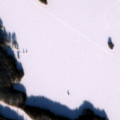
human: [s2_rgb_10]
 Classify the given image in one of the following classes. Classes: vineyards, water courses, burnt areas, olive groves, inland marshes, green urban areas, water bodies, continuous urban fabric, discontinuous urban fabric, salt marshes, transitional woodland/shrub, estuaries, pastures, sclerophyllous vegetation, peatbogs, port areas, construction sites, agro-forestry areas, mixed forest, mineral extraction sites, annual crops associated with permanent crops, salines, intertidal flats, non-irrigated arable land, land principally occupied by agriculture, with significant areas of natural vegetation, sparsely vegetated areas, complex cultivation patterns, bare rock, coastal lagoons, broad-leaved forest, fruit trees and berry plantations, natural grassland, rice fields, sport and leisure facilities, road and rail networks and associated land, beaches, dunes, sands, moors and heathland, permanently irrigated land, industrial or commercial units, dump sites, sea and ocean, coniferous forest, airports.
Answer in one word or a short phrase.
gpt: coniferous forest, water bodies